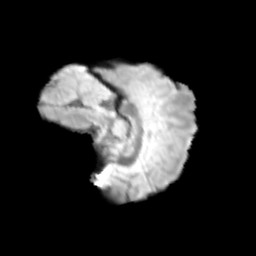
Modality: T2w
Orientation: sagittal
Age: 11
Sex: male
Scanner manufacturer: siemens
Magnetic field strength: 3 T
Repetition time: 3.8 s
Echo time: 0.07 s